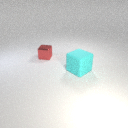
large cyan rubber cube in front of small red metal cube